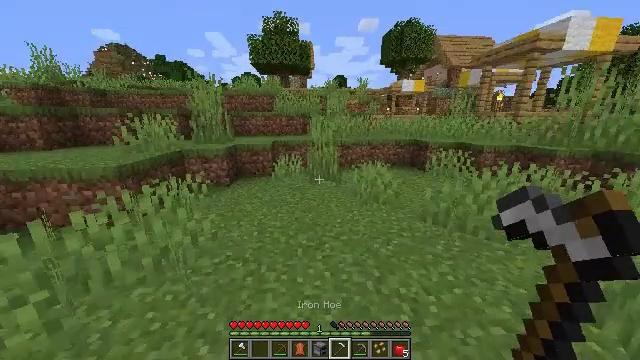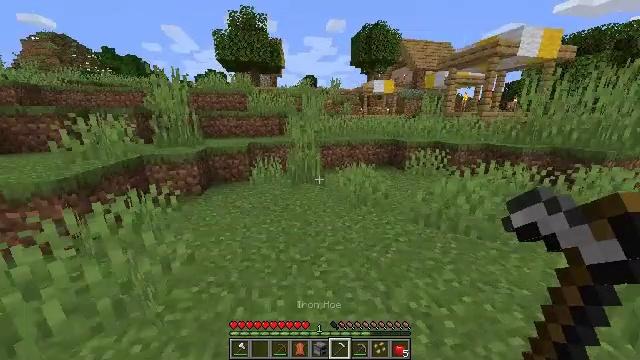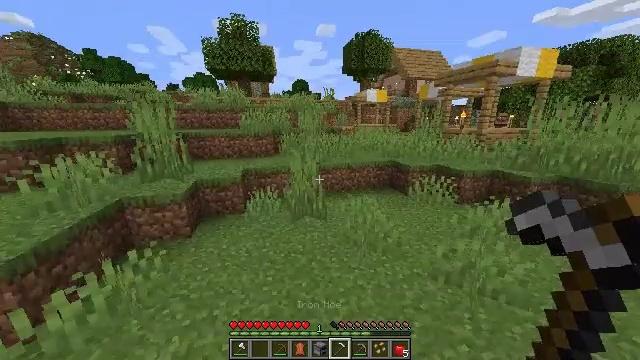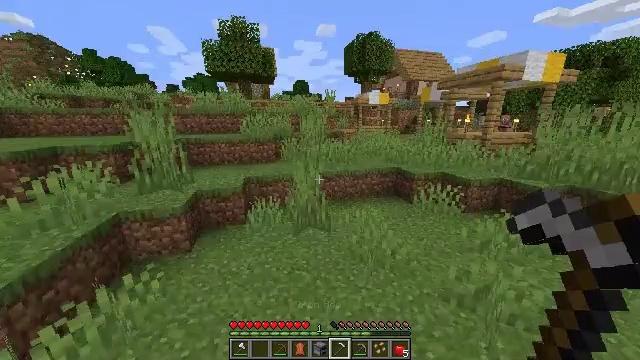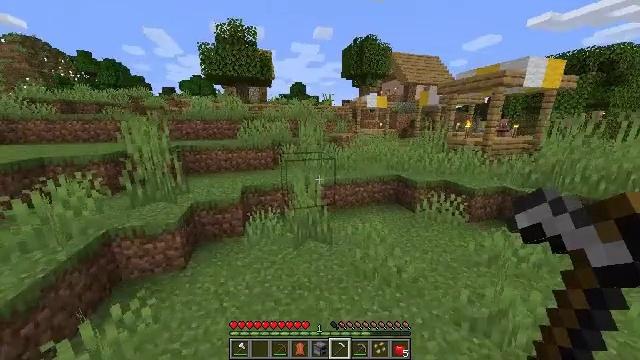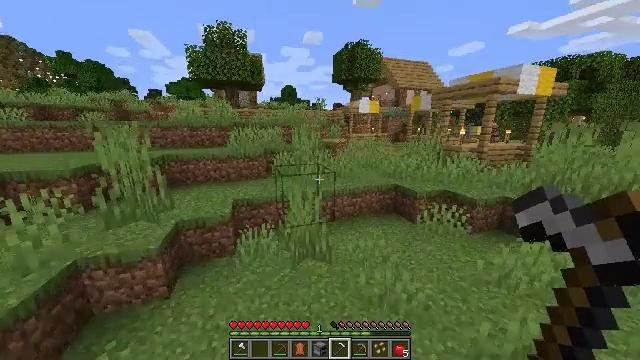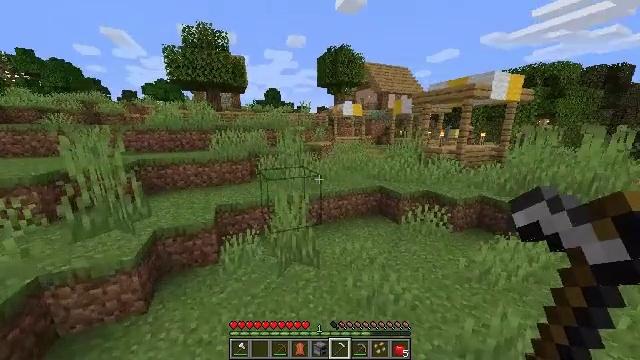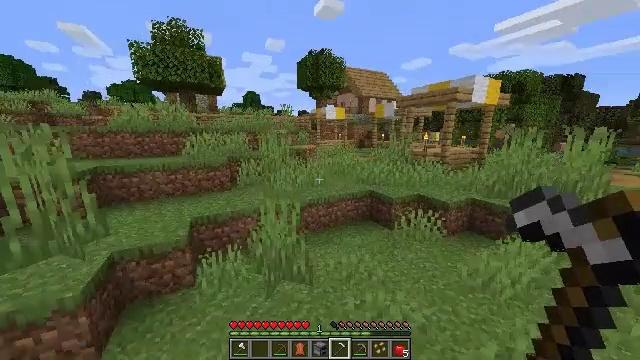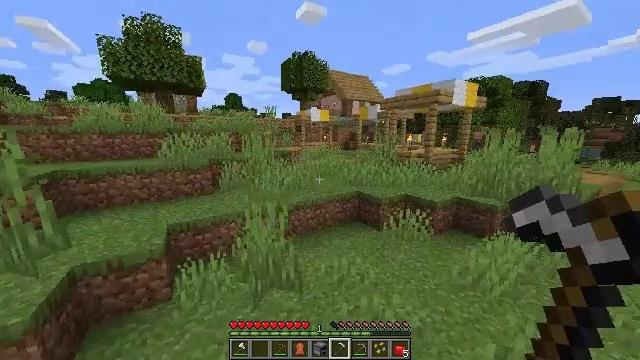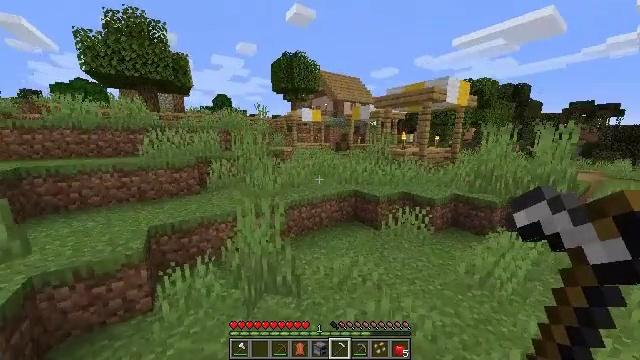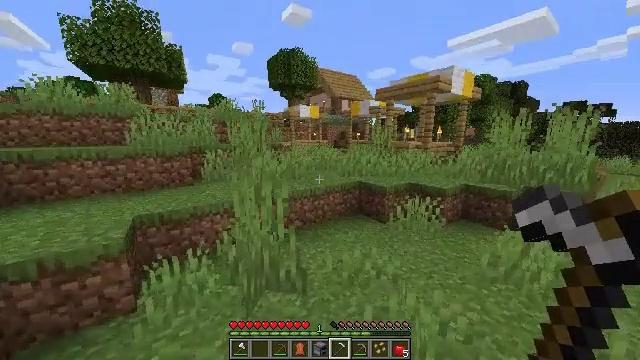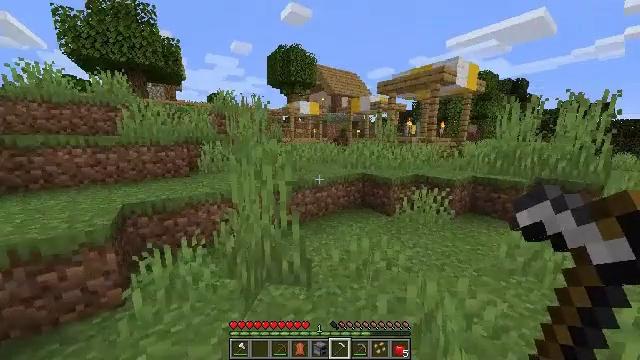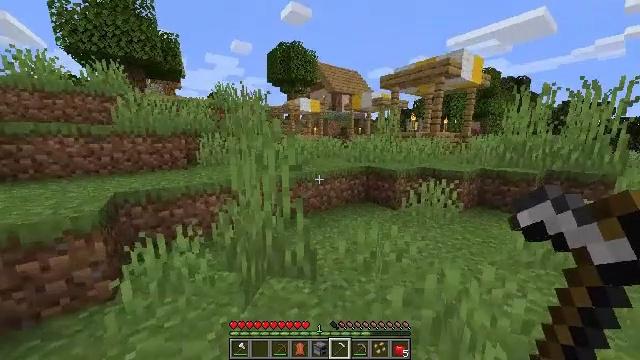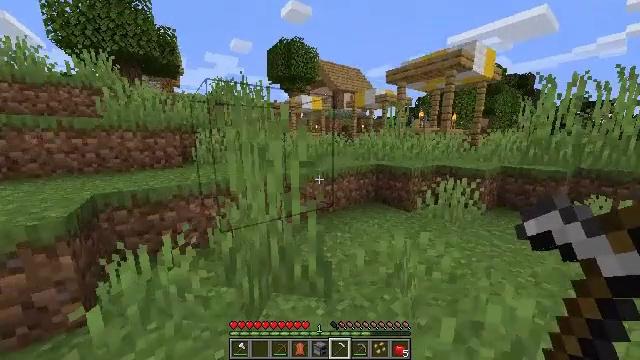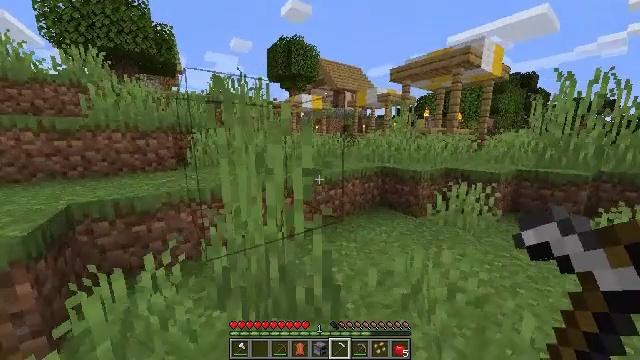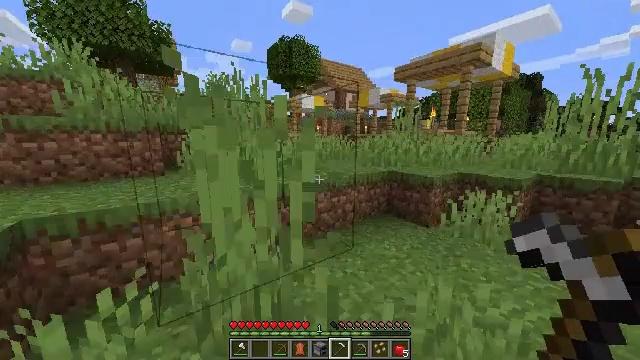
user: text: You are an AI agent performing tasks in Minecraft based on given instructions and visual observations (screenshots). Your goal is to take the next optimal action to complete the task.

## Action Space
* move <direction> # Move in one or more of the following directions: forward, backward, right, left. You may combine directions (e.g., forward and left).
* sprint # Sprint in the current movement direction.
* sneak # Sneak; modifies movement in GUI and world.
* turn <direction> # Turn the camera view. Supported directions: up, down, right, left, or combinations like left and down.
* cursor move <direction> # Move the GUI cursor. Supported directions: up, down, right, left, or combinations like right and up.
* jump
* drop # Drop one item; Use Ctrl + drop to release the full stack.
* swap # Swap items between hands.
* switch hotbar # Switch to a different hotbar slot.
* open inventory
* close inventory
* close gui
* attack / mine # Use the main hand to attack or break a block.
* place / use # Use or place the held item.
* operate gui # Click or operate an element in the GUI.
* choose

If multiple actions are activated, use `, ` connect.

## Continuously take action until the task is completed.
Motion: motion action
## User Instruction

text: Collect the composter for reuse.
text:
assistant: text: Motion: move forward, turn right, jump
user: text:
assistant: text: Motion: move forward, turn right, jump
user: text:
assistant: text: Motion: move forward, jump
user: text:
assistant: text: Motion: move forward, jump
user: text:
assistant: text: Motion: move forward, turn right, jump
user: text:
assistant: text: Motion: move forward, turn right, jump
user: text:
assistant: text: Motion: move forward, turn right and up, jump
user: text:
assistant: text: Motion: move forward, turn right
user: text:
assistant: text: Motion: move forward, turn right
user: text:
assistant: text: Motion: move forward
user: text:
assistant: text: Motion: move forward
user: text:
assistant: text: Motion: move forward
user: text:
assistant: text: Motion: move forward
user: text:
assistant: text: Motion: move forward
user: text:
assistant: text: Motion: move forward
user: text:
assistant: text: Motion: move forward
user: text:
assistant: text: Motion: move forward
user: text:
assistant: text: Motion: move forward
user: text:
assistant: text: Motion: move forward
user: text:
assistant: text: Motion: move forward, jump
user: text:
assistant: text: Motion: move forward, jump
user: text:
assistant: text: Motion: move forward, jump
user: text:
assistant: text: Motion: move forward, jump
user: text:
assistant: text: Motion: move forward, jump
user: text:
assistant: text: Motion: move forward, jump
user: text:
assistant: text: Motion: move forward, jump
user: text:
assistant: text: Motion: move forward, sprint, jump
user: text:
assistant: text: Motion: move forward, sprint, turn left, jump
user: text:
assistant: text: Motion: move forward, sprint, turn left and down, jump
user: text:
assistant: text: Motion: move forward, sprint, jump